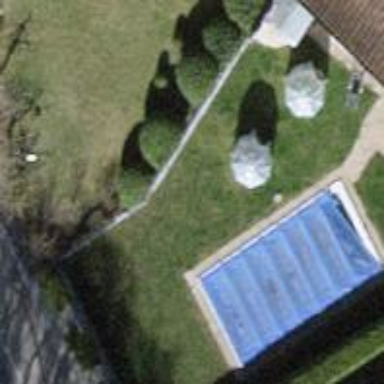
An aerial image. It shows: Swimming pool located in leisure land.